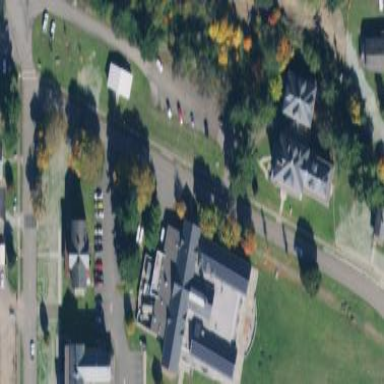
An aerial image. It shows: Public building.